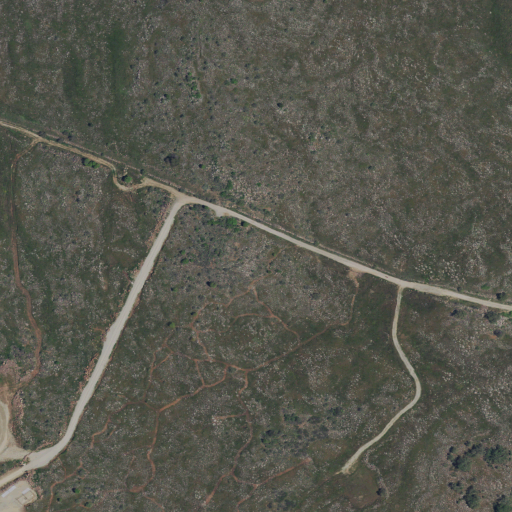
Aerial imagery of mountain in California named Mesa de Colorado containing shrub, open development, grassland, and low intensity development